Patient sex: F
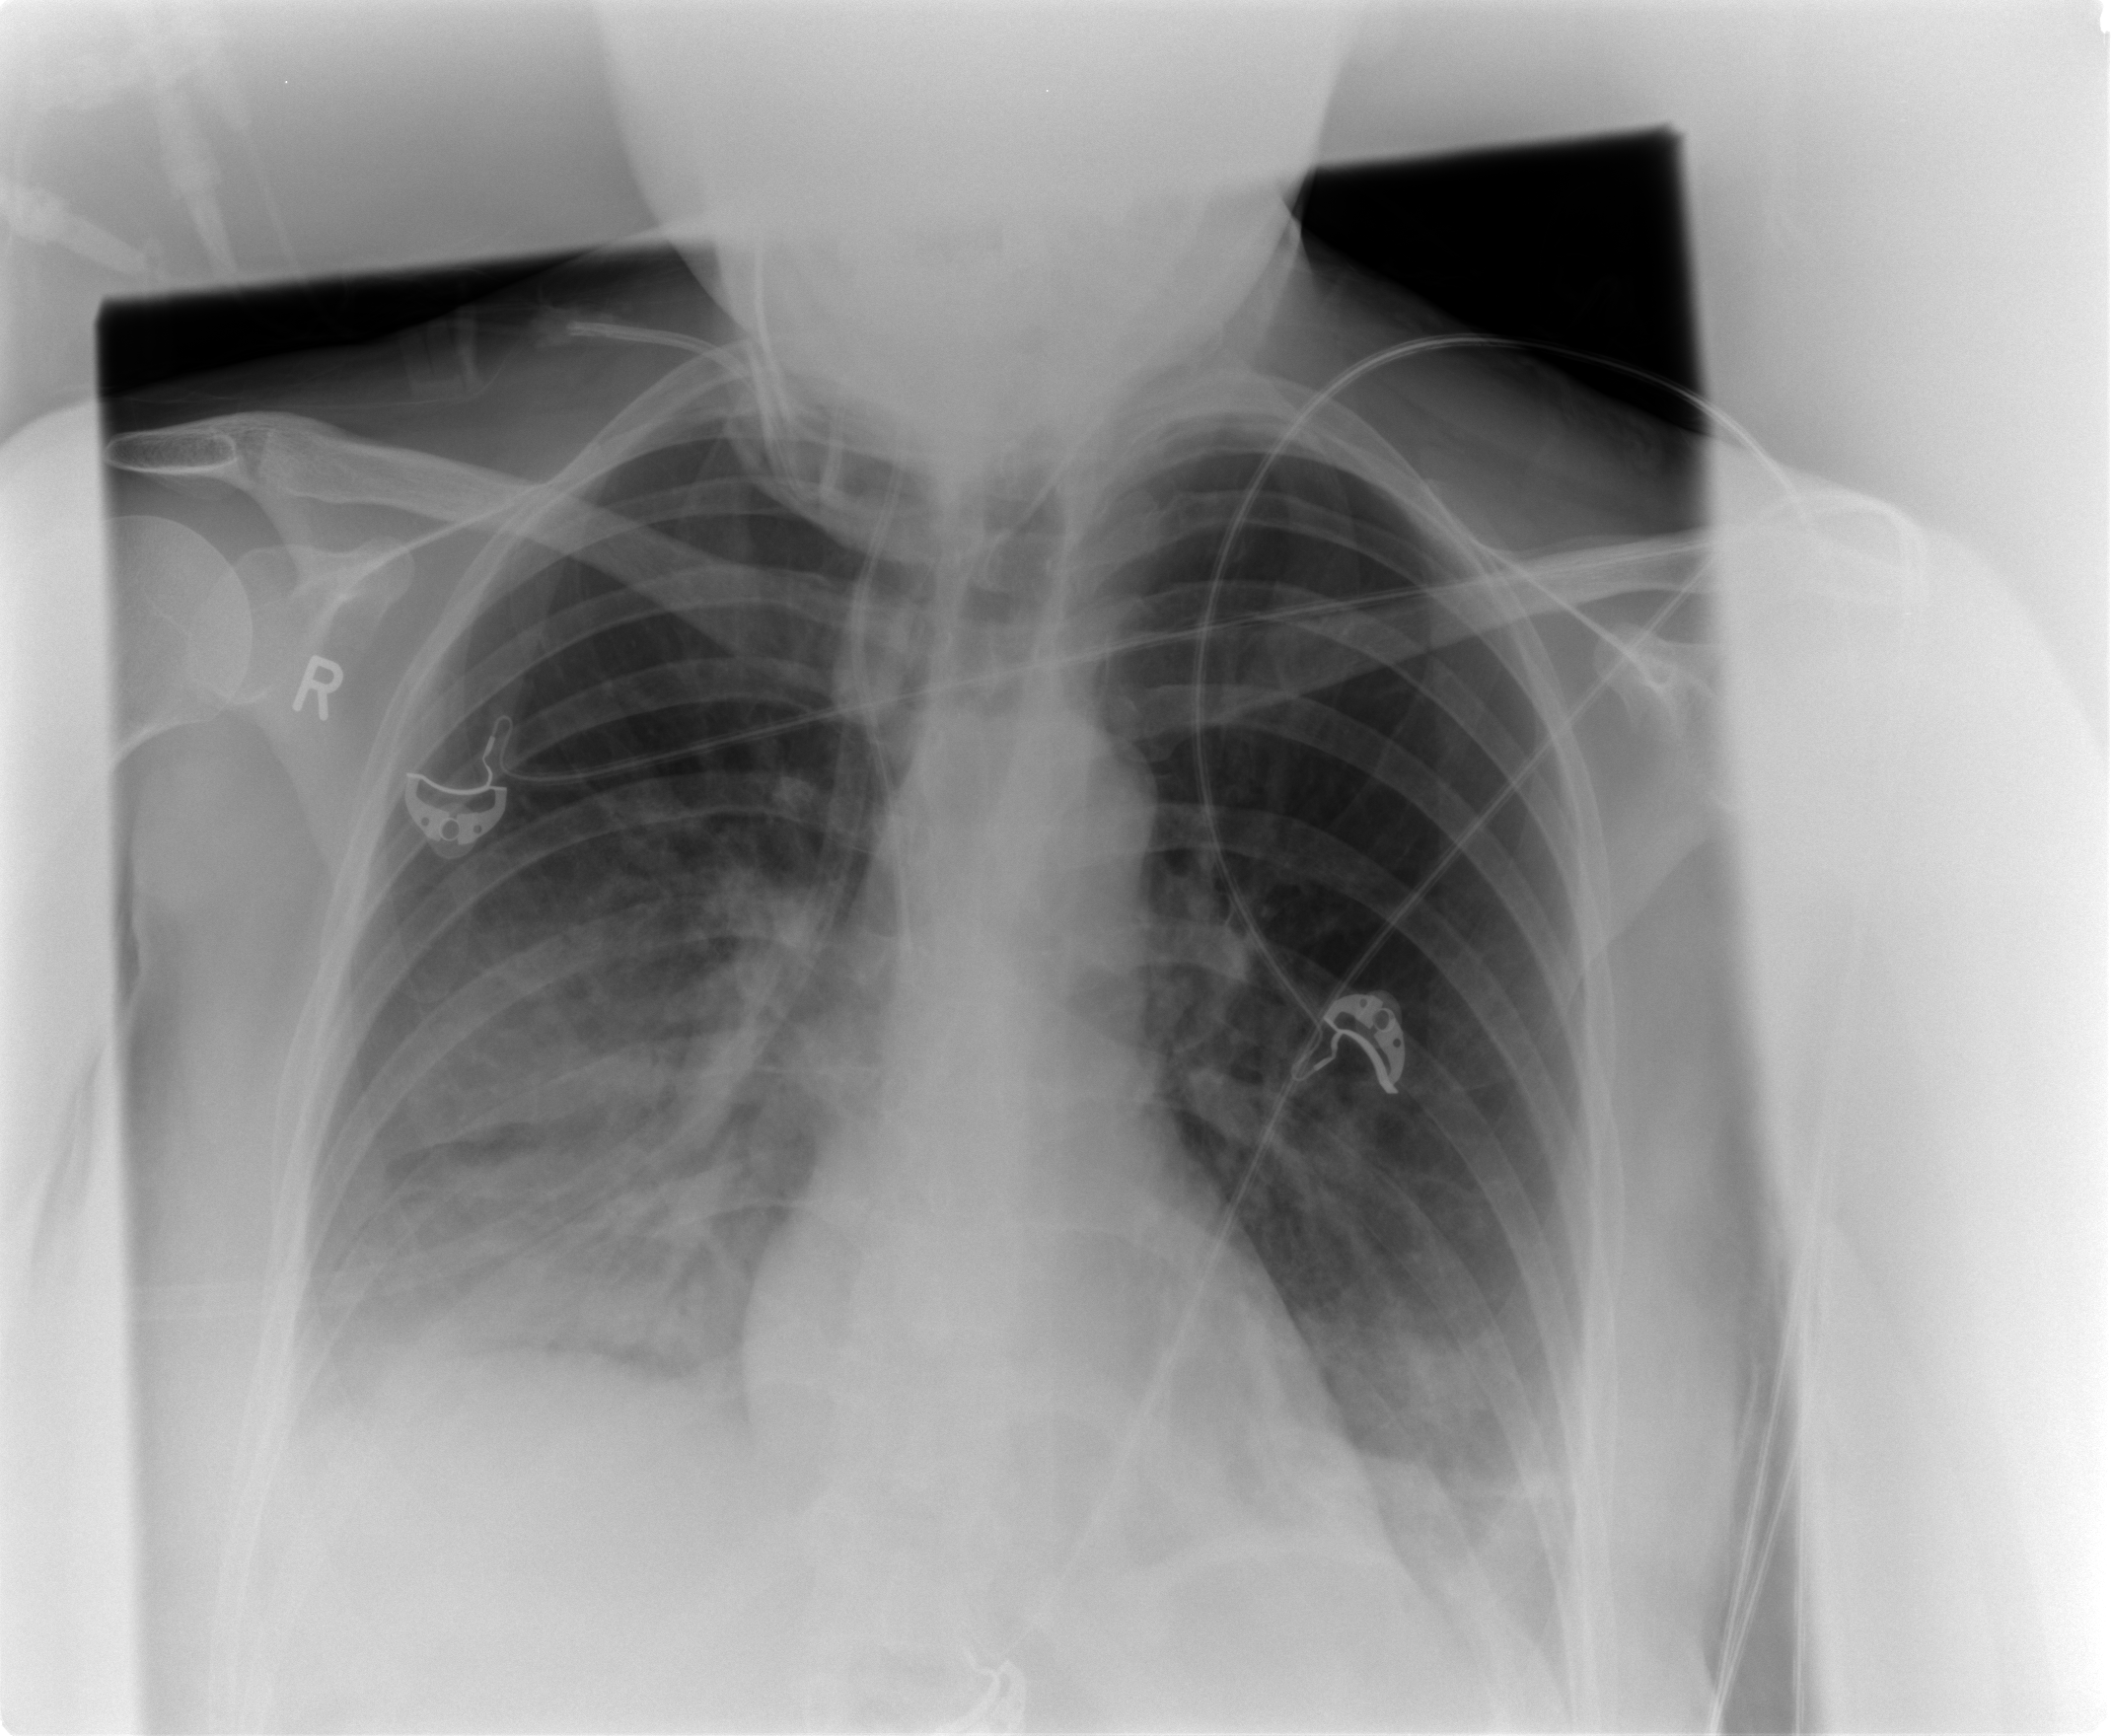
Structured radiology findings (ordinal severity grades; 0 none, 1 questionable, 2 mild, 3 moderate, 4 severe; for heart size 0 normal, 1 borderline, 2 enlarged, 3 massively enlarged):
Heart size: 0
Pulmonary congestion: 0
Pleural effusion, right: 0
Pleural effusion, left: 1
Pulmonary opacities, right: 2
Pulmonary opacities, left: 2
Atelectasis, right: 2
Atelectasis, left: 2